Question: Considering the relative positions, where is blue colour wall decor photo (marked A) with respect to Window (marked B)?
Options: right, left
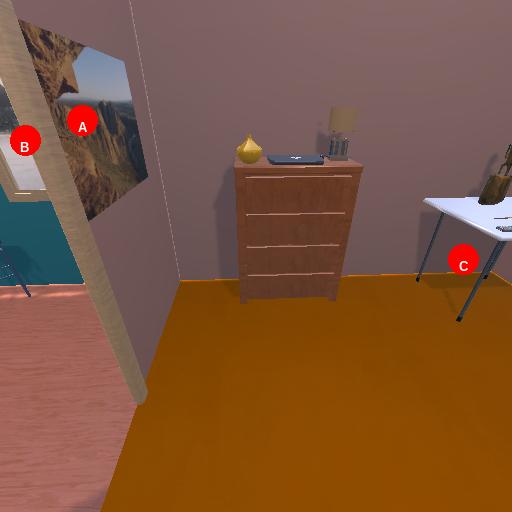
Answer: right